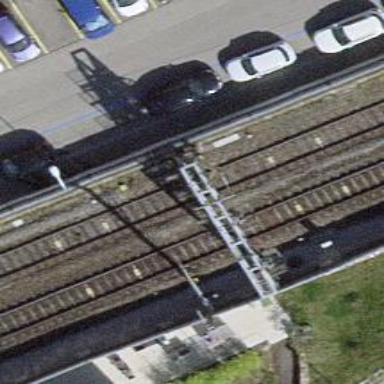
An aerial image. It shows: Railway signal.